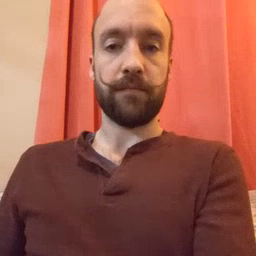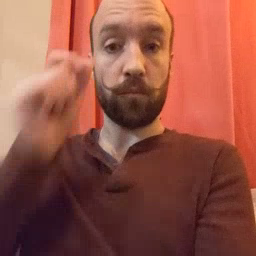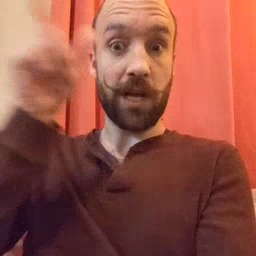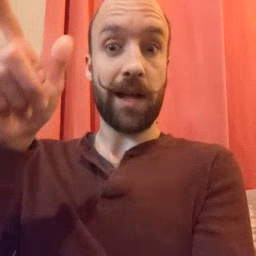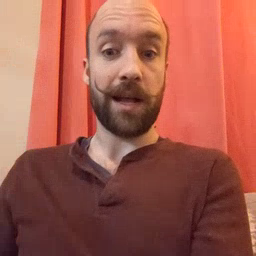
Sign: awake